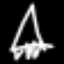
Label: The Eiffel Tower